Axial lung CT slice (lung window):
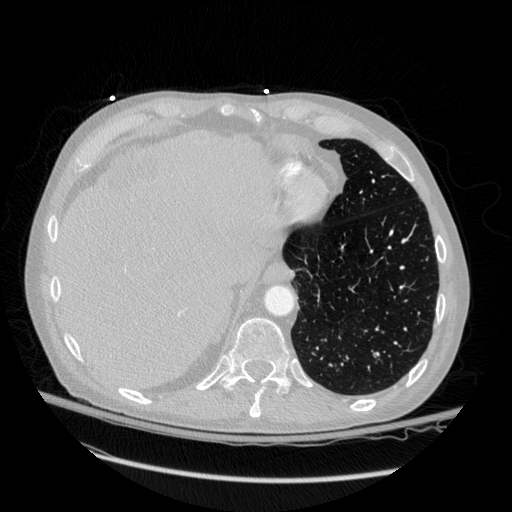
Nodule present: no